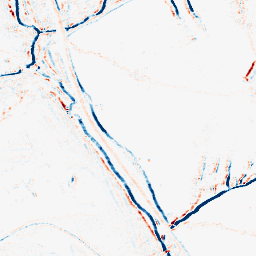
Category: morphological
Decomposition family: morphological_rect
Decomposition parameters: operation: average
width: 5
height: 3
Upsampling method: bilinear
Upsampling parameters: scale: 2
Upsampling scale: 2